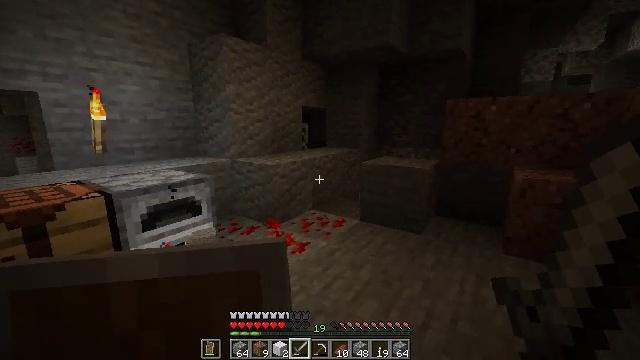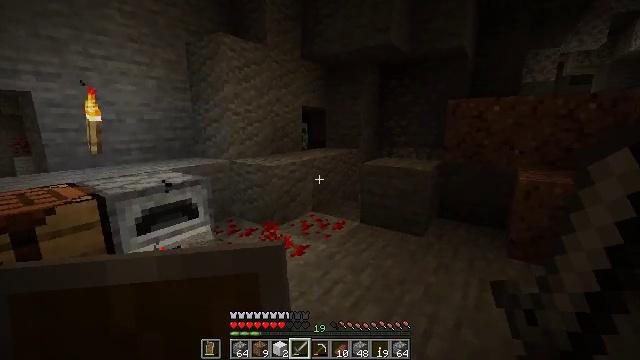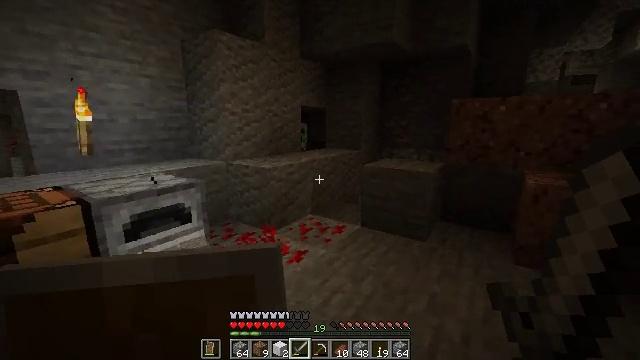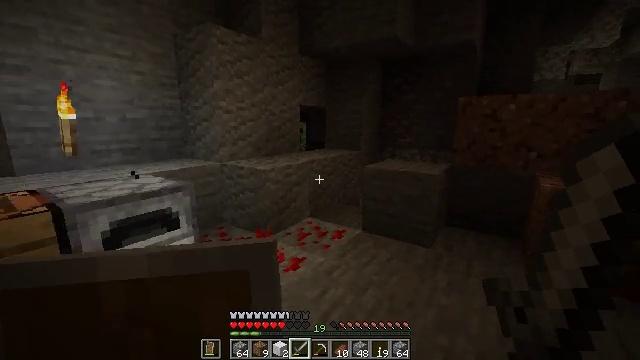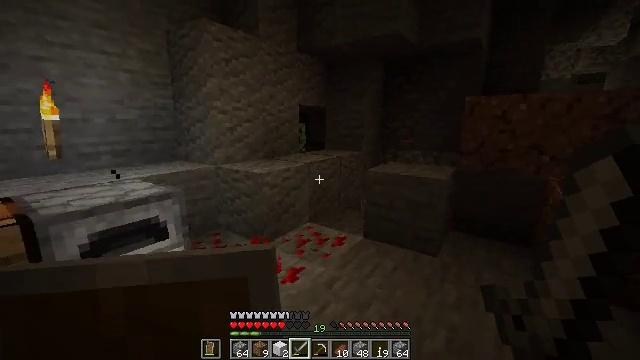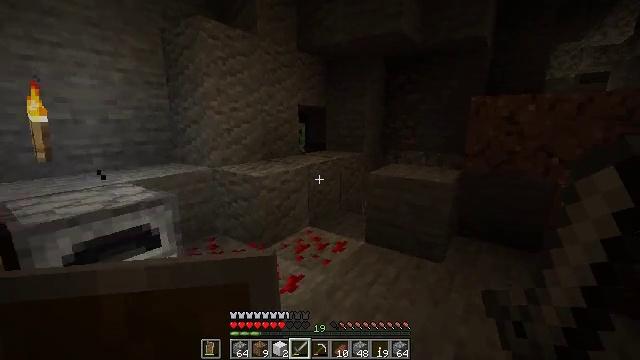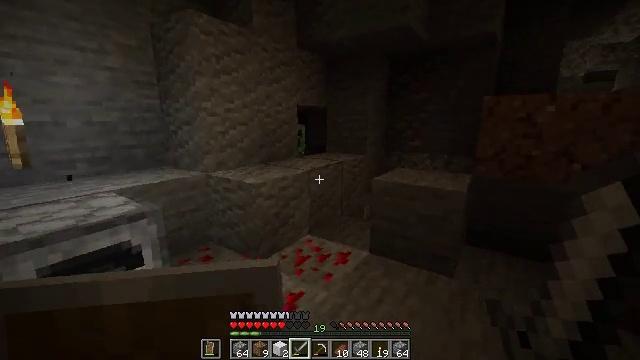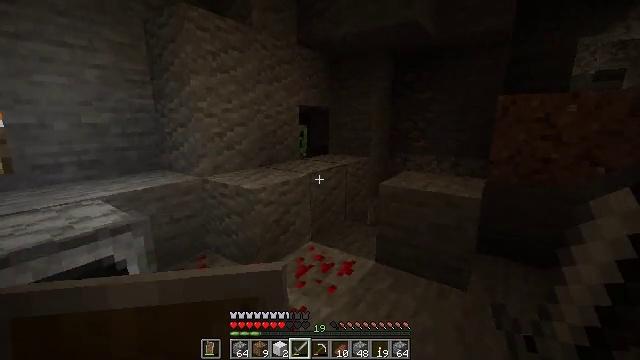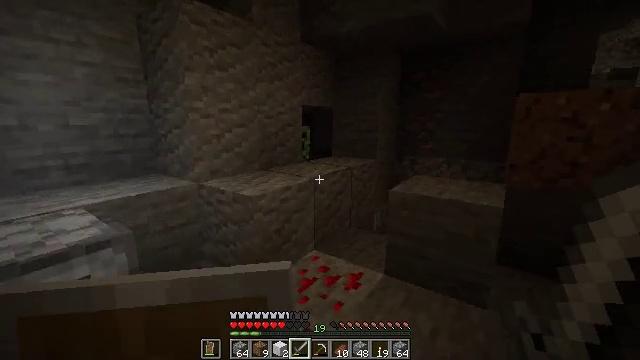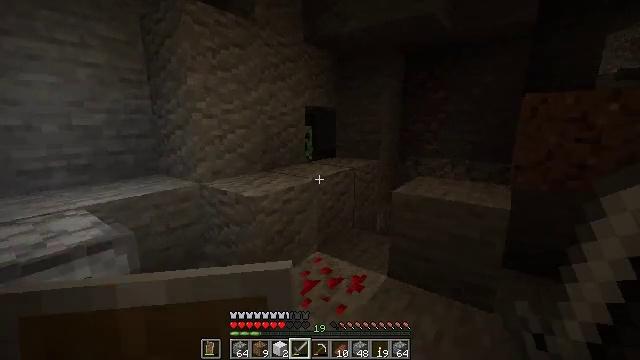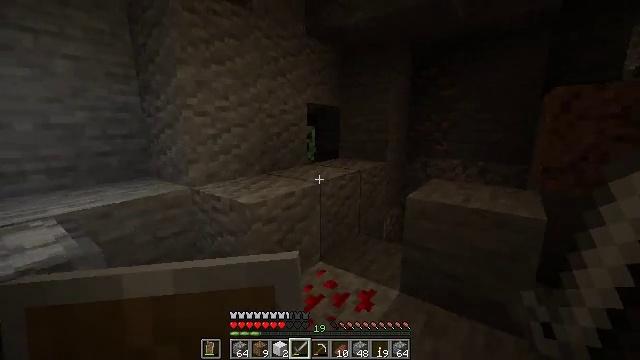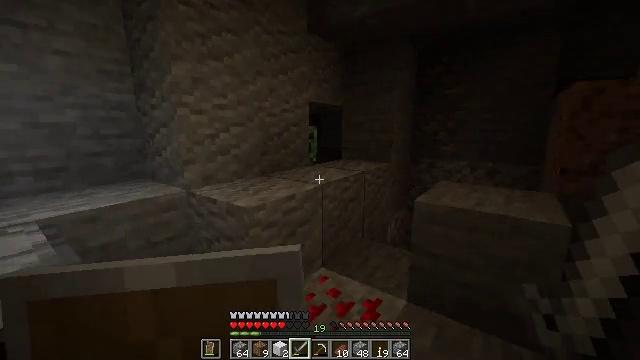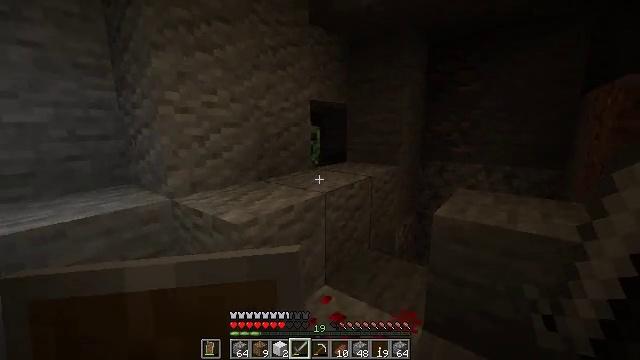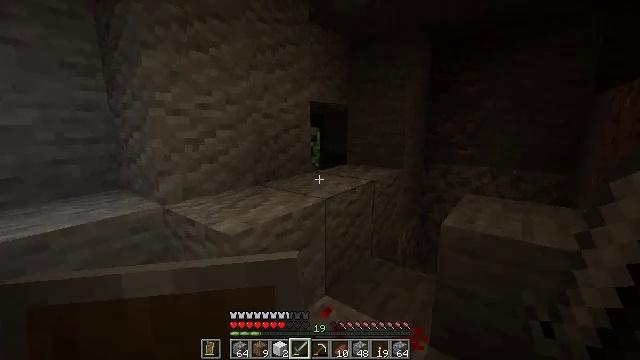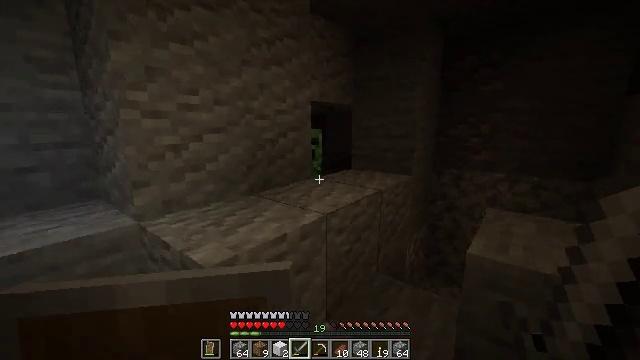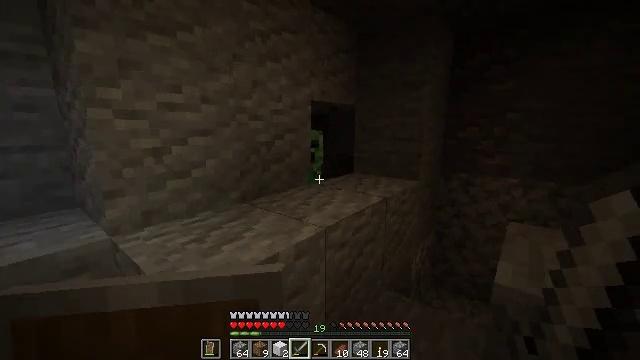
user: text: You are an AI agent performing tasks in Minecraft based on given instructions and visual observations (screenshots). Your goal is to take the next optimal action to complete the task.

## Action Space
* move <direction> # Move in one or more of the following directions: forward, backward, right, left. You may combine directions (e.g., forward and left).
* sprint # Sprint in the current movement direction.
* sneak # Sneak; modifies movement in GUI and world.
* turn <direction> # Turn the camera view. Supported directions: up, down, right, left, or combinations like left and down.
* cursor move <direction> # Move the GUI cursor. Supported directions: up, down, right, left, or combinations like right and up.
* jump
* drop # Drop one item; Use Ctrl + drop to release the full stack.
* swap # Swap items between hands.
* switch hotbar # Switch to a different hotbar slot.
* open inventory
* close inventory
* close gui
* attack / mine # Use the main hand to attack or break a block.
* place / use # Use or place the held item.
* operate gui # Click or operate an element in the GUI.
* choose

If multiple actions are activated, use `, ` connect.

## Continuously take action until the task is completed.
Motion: motion action
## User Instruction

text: Hunt the creeper.
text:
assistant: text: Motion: move forward
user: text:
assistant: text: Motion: move forward
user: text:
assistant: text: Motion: move forward
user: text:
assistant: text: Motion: move forward
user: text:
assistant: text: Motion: move forward
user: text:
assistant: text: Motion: move forward
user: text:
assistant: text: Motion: move forward
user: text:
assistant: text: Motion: move forward
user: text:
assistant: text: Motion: move forward
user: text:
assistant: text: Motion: move forward
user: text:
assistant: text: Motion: move forward
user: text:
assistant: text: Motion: move forward
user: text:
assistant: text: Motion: move forward
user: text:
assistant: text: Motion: move forward
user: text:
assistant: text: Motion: move forward
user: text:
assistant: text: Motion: move forward
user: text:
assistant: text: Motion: move forward
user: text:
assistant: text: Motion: move forward
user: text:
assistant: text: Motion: move forward
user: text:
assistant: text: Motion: move forward
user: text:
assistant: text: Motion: move forward
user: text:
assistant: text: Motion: move forward
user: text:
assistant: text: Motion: move forward
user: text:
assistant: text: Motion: no_op
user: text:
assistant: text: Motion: turn left
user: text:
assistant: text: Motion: no_op
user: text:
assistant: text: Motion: attack / mine
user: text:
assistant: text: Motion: attack / mine
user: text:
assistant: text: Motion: turn left, attack / mine
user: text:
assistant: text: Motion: turn left